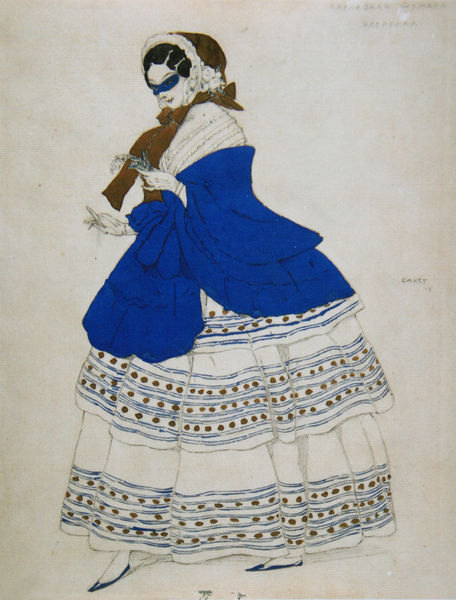
Titel: Kostümentwurf für Estrella im Ballett "Carnaval"
Künstler: Léon Bakst
Standort: St. Petersburg
Institution: Staatliches Museum Theater und Musik
Schlagwörter: blau, fuß, weiß, aquarell, blume, blumen, braun, frau, handschuhe, hut, kleid, schwarz, skizze, zeichnung, dame, rot, schal, tuch, haube, mode, muster, rock, schleife, jacke, falten, porträt, haare, mantel, zart, taille, ballerinas, schuhe, blue, hands, hat, red, white, arm, black, dark hair, dress, face, female, hair, lace, lady, nose, painting, portrait, skirt, woman, halstuch, pattern, picture, print, brown, rüschen, stola, punkte, maske, zweig, brille, tracht, flamenco, hand, profile, flower, head, orange, costume, feet, ribbon, drawing, cape, shawl, trim, color, dots, bonnet, cap, coat, mouth, scarf, walking, jacket, arms, vest, design, renaissance, ink, style, foot, shoe, shoes, pencil, eye, finger, fingers, figure, lips, black hair, full, gloves, mask, bronze, fashion, forehead, hold, standing, bow, ball, layers, big, ruffles, pointed, stufenrock, spots, wealthy, rush, blind, hairstyle, petticoat, brunette, brows, toes, heels, fine, going, beret, line drawing, delicate, wrap, bands, dressed up, ball gown, wear, rock weit, sstola, white and blue, blue shoes, flat shoes, glares, head cover, maskte, spirg, brown scarf, blue masked woman, blaues kleide